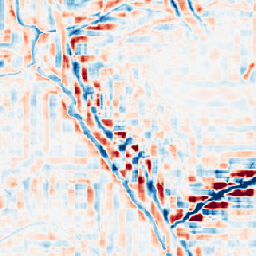
Category: wavelet
Decomposition family: wavelet_reverse_biorthogonal
Decomposition parameters: wavelet: rbio3.5
level: 4
Upsampling method: area
Upsampling parameters: scale: 8
Upsampling scale: 8